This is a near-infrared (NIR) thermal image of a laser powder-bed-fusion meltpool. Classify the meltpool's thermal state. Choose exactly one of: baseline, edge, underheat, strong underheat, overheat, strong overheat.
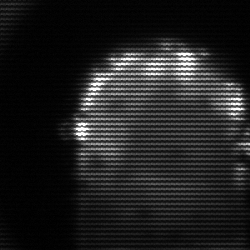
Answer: baseline